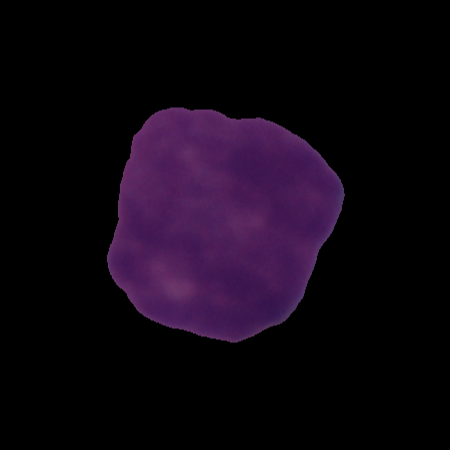
Label: cancer